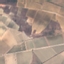
Land use / land cover: PermanentCrop